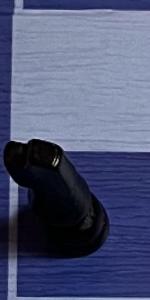
Label: Knight_Black